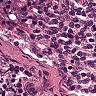
Metastatic tissue present: no